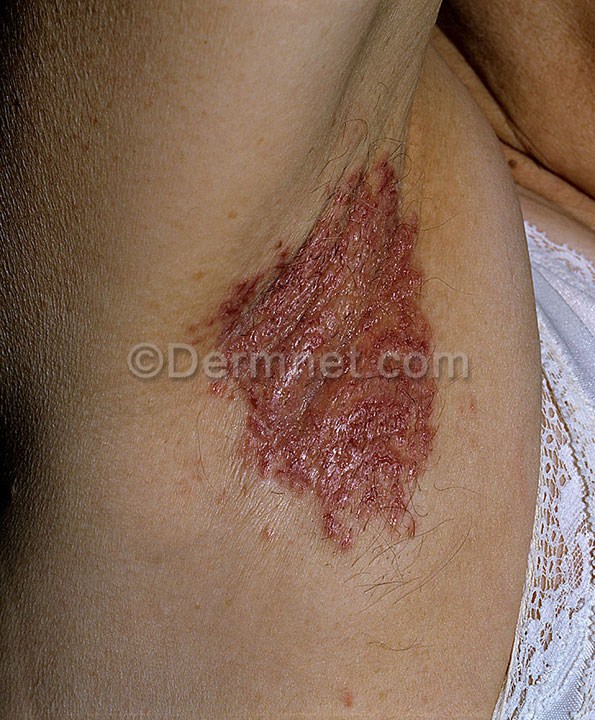
Disease: Tinea Ringworm Candidiasis and other Fungal Infections